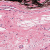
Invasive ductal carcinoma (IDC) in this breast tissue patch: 0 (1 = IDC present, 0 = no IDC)